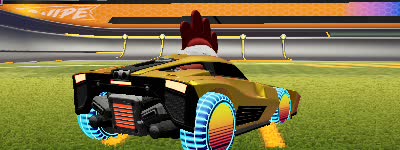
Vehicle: breakout